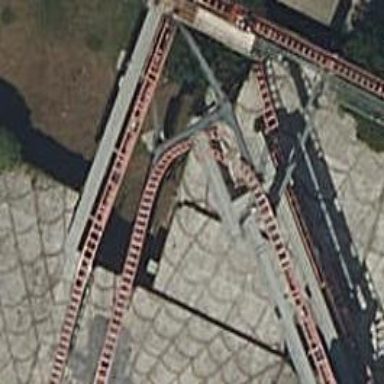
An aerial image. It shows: Disused railway leading to abandoned roller coaster.